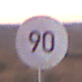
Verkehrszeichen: Geschwindigkeit90
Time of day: SunriseSunset
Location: Outdoor (Nature)
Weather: PartlyCloudy
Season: NotSpecified
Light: Natural